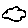
Label: cloud